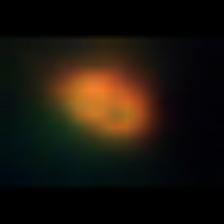
Taxon: Unknown_phyto
Group: Unknown